Question: This question isn't really asking what you might think on the surface. I already know how to use custom fonts in objective-c applications. The question is more in regards to the specifics about using custom fonts, mainly -- If I use a custom font that suppose someone else may not have on their machine will it still render it properly? I haven't seen anything in pertaining to whether or not that becomes a factor if someone doesn't have the same typeface.
Also, is there any connection with my question and the object within interface builder? thanks.

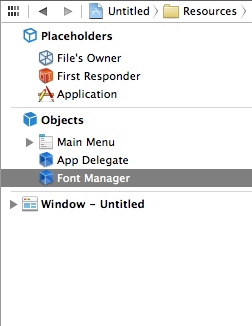
Answer: Custom fonts only work if your users have them too. Otherwise, the font needs to be bundled with your program and loaded in a way similar to <URL>. Always make sure that you are allowed to distribute the font with your program.
'''
-(NSFont*)fontWithName:(NSString*)name height:(CGFloat)height
{
NSURL* fontURL = [NSBundle.mainBundle URLForResource:name withExtension:@"ttf"];
if (fontURL == nil)
{
return nil;
}
CGDataProviderRef dataProvider = CGDataProviderCreateWithURL((CFURLRef)fontURL);
if (dataProvider == NULL)
{
return nil;
}
CTFontRef coreTextFont = NULL;
CGFontRef font = CGFontCreateWithDataProvider(dataProvider);
if (font != NULL)
{
coreTextFont = CTFontCreateWithGraphicsFont(font, height, NULL, NULL);
}
CGDataProviderRelease(dataProvider);
CGFontRelease(font);
return CFBridgingRelease(coreTextFont);
}
'''